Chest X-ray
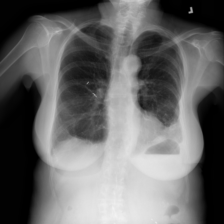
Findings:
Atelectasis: negative
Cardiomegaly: negative
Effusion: negative
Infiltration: negative
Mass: negative
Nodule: negative
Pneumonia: negative
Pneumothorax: negative
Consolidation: negative
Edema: negative
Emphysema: negative
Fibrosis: negative
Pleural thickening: negative
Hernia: negative